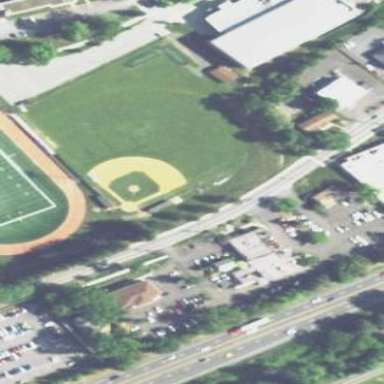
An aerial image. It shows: Baseball pitch for leisure and sports activities.